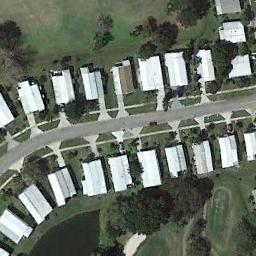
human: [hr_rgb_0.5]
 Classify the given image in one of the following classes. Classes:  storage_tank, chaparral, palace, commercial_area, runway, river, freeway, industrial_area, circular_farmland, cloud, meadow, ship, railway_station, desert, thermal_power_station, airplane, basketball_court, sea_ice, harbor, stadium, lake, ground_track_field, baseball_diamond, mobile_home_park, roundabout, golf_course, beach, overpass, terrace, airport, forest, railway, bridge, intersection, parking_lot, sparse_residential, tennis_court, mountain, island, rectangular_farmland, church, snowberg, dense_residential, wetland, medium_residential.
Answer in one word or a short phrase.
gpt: mobile_home_park